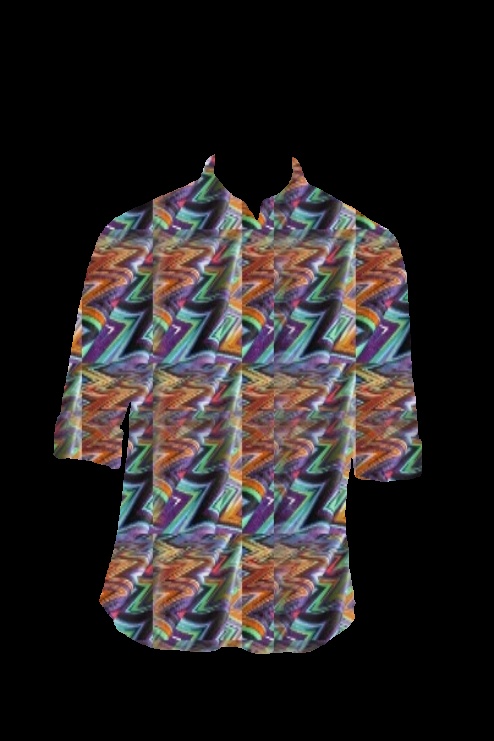
multi abstract button up tee